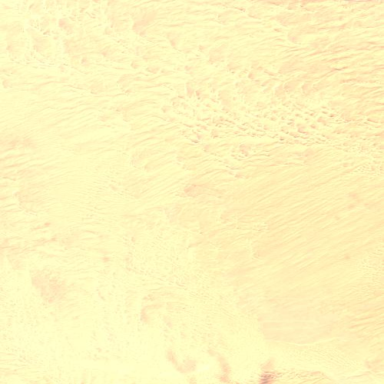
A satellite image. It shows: Scenic sand dunes in natural setting.